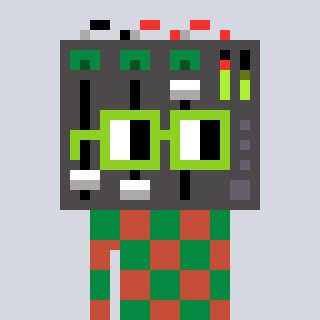
a pixel art character with square light green glasses, a mixer-shaped head and a rust-colored body on a cool background